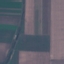
Land use / land cover class: AnnualCrop